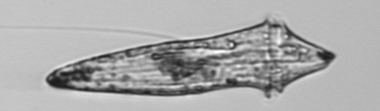
Label: Gyrodinium